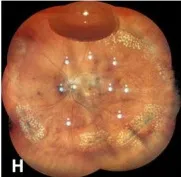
After maintaining a semi-recumbent posture on the left side at 48 h post gas injection.
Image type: ophthalmic_imaging (fundus_photograph)